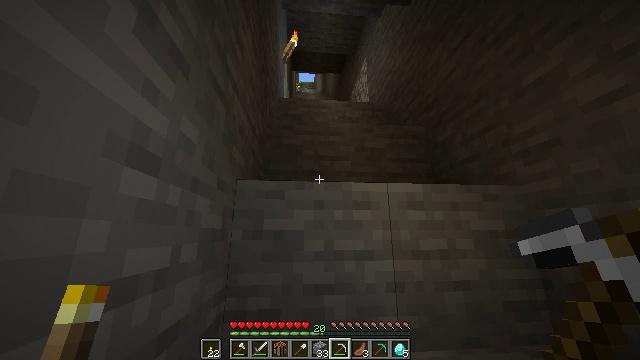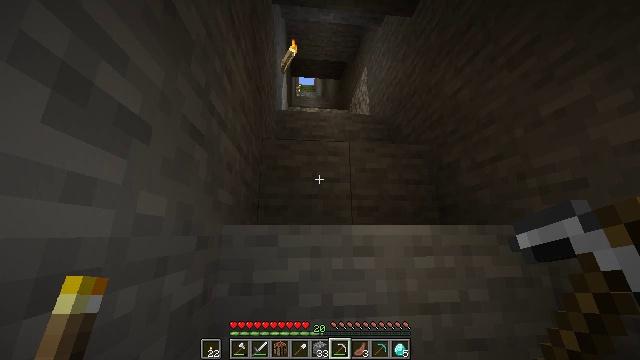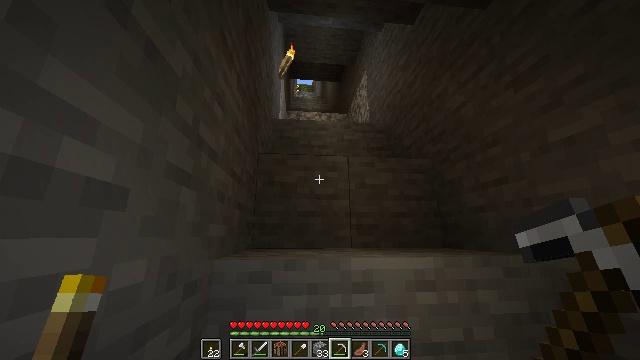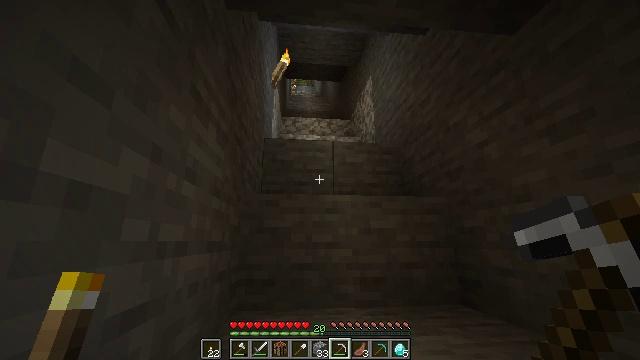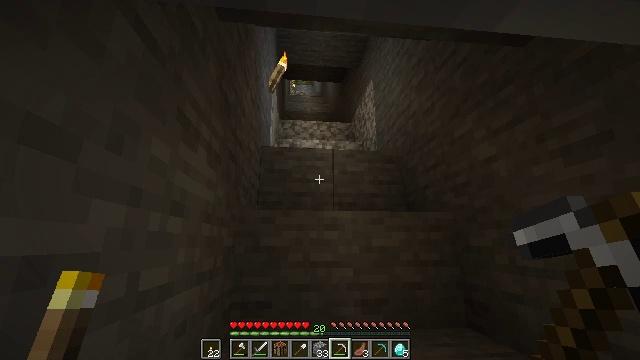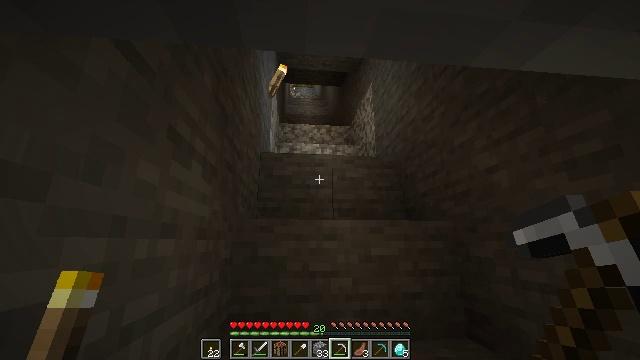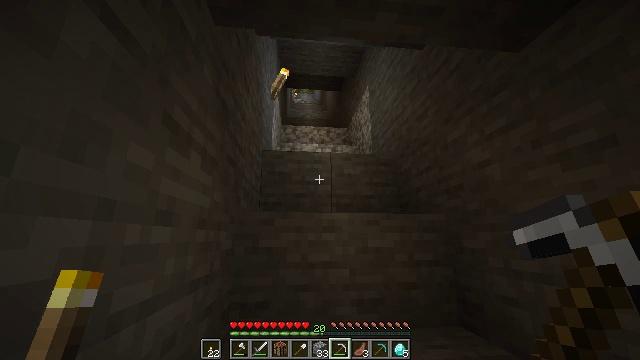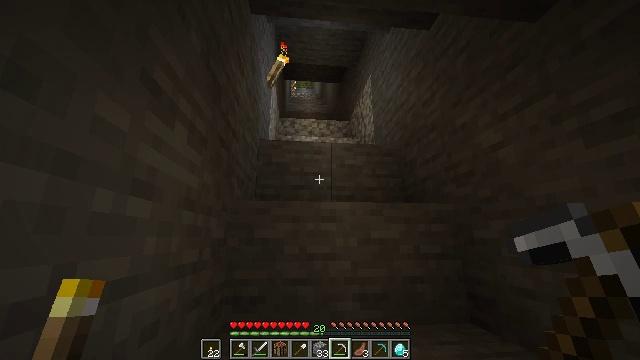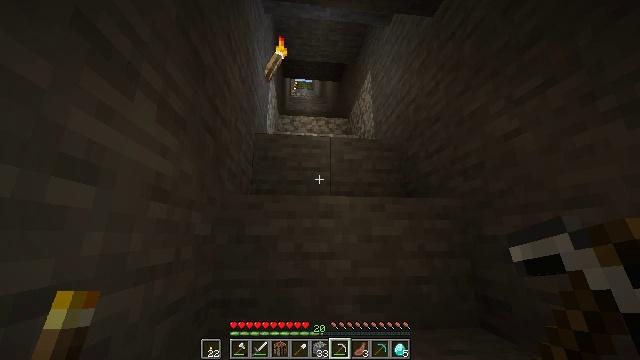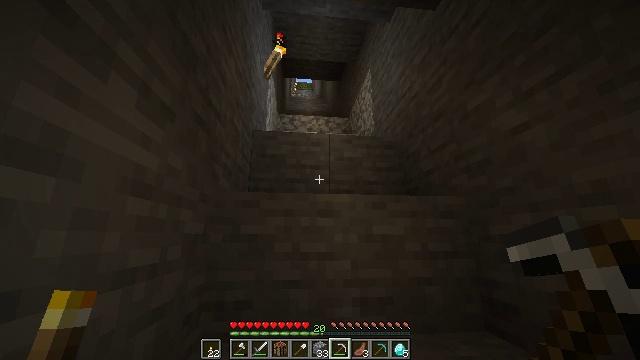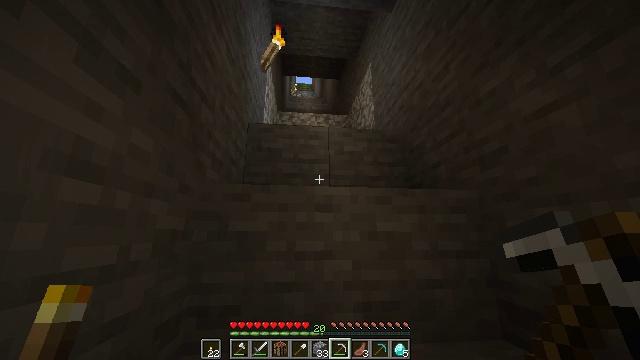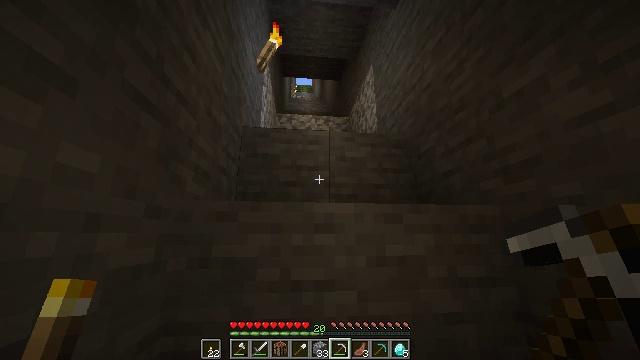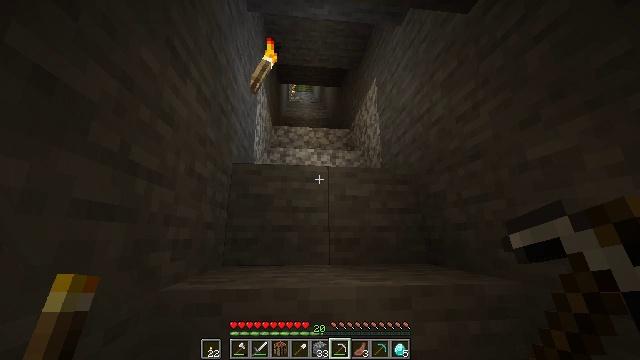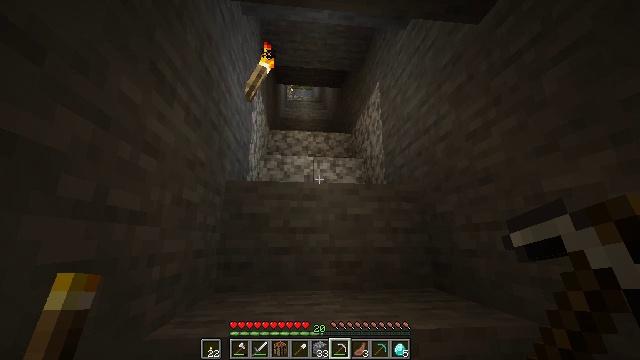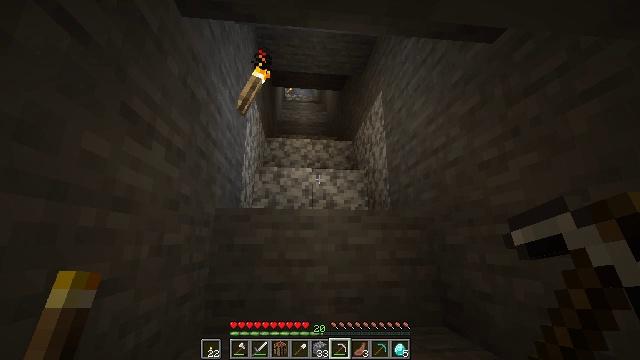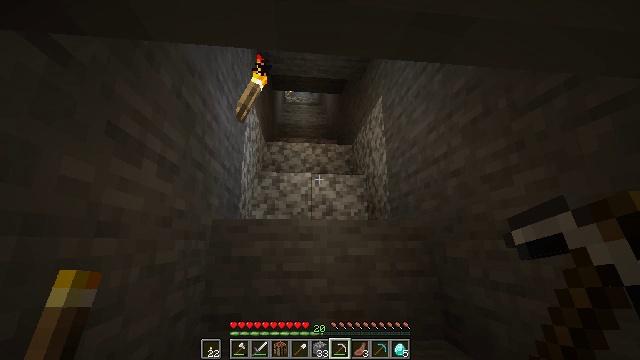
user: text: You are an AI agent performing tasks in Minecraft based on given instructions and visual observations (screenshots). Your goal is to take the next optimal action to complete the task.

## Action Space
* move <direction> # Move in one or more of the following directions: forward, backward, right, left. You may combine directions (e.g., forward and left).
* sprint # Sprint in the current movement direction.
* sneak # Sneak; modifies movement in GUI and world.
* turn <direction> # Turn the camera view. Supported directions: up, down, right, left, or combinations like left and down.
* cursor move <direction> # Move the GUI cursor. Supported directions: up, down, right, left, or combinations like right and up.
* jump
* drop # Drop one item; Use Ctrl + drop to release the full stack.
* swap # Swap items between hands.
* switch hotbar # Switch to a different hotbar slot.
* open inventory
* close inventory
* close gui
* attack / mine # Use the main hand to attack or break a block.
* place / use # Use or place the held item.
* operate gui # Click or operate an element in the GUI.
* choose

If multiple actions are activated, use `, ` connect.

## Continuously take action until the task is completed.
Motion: motion action
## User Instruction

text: Collect the blast furnace by mining it.
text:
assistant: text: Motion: move forward, sprint, jump
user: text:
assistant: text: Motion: move forward, sprint, jump
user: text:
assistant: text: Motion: move forward, sprint, jump
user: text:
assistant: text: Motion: move forward, sprint, jump
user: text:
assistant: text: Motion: move forward, sprint, jump
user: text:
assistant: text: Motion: move forward, sprint, jump
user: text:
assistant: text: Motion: move forward, sprint, jump
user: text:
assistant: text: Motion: move forward, sprint, jump
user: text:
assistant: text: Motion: move forward, sprint, jump
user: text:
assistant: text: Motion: move forward, sprint, jump
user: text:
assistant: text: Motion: move forward, sprint, jump
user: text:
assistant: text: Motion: move forward, sprint, jump
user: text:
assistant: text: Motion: move forward, sprint, jump
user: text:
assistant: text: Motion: move forward, sprint, jump
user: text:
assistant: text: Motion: move forward, sprint, jump
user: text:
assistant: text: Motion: move forward, sprint, jump
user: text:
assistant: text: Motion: move forward, sprint, jump
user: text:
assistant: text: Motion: move forward, sprint, jump
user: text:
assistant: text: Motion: move forward, sprint, jump
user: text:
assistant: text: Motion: move forward, sprint, jump
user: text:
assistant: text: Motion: move forward, sprint, jump
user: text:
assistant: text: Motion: move forward, sprint, jump
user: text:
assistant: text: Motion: move forward, sprint, jump
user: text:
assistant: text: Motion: move forward, sprint, jump
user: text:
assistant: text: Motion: move forward, sprint, jump
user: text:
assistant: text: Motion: move forward, sprint, jump
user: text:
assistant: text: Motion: move forward, sprint, jump
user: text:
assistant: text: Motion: move forward, sprint, jump
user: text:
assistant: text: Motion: move forward, sprint, jump
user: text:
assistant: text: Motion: move forward, sprint, jump